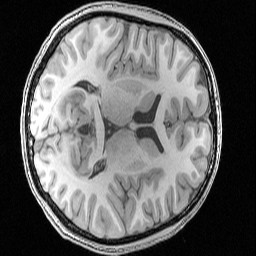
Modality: T1w
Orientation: axial
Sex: male
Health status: ill
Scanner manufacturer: siemens
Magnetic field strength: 2.894 T
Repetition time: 1.57 s
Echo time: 0.00342 s